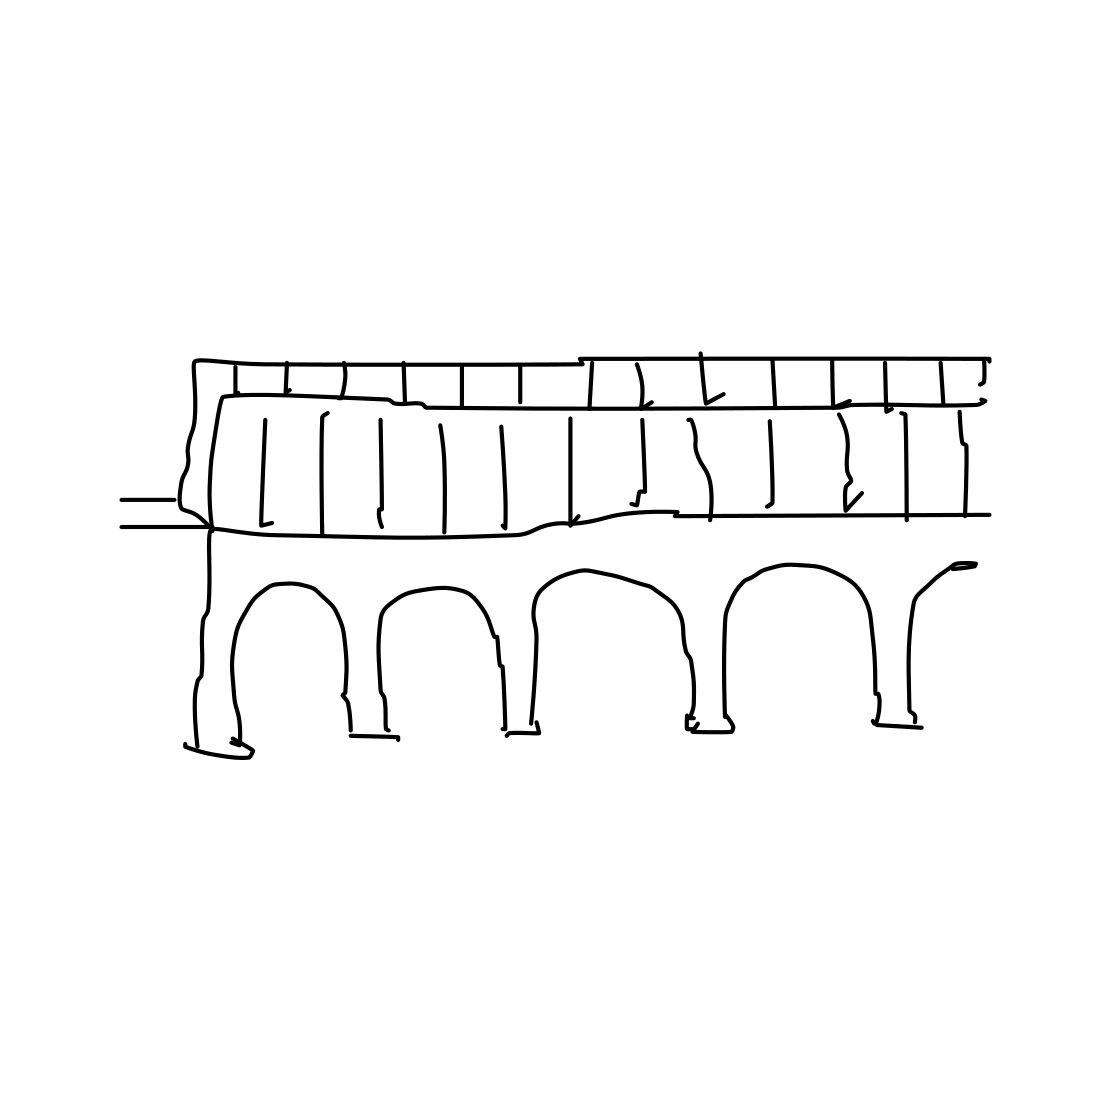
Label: bridge